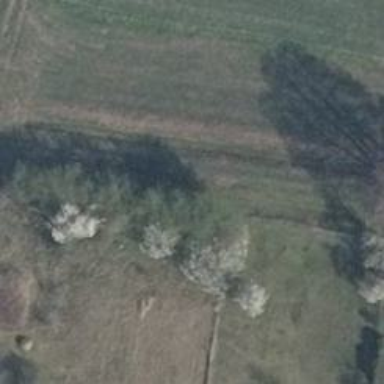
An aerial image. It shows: Row of trees in natural setting.